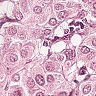
Metastatic tissue present: yes